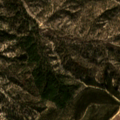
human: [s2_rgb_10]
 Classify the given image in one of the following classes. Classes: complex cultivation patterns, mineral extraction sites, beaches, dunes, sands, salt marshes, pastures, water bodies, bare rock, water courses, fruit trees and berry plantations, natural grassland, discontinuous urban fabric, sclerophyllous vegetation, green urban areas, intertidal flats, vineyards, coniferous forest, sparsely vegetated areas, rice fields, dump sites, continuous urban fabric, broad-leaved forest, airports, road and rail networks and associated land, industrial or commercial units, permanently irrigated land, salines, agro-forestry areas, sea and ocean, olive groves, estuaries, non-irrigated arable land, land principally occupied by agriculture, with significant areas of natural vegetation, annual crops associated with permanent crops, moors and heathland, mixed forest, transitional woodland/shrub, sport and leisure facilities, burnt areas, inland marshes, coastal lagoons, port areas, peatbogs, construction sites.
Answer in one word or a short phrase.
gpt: broad-leaved forest